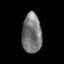
Tissue: lung
Cell type: T cells
Senescence score: 0.1616
Nuclear area (px): 758
Mean DAPI intensity: 117.815